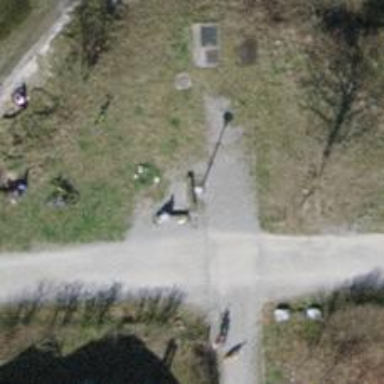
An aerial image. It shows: Brown bench.